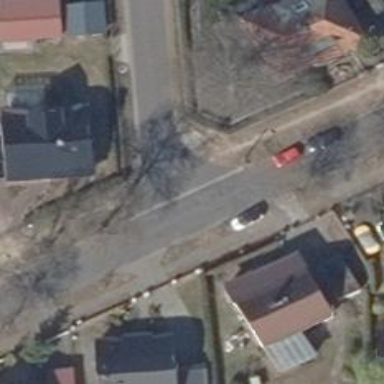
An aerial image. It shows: Residential road with asphalt surface.